Question: First of all, I'm using 'MYSQL' because the servers at my university have not updated their 'servers' for 'mySQLI'.

Above is the table, test is going to attend all events, but I don't want test to attend the event again.
'''
if(isset($_REQUEST['register'])!=''){
$user = $name;
$eventTitle = $_REQUEST['select'];
$result = mysql_query("SELECT Event FROM attend where Event != '$eventTitle'"); // run the query and assign the result to $result
while($table = mysql_fetch_array($result)) { // go through each row that was returned in $result
echo $table[0];
if($table[0] == $eventTitle)
{
echo "dont add";
}
else
{
echo"add";
}
}
/*$sql="INSERT INTO 'assignment'.'attend' ('User', 'Event') VALUES ('$user', '$eventTitle')";
$res=mysql_query($sql);
if($res)
{
Echo "Record successfully inserted";
//header("location: myTickets.php");
}
Else
{
Echo "There is some problem in inserting record";
//echo $name;
}
'''
I'm tried looping through the 'Event' row to see if the value in there equals the value selected. But since it's a while loop it will keep on looping.
Pseudo code wise
'''
if(the value selected is == the value in the table && and the name is == to data in the User row then do not add, else add;
'''
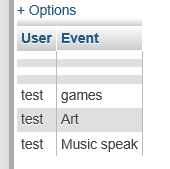
Answer: Don't do this in PHP. Instead, create a UNIQUE key on 'user' and 'event' (see <URL>. So that is key on columns. That means that any pair of values in these two columns can only appear once. However, users can attend multiple events, and events can be attended by multiple users.
Like this you can keep your PHP much smaller.
Besides, this while loop won't keep looping: it finishes when there are no results anymore.
Another idea, more from a UX point of view, is to give users who have already subscribed to an event not the possibility to subscribe again - for example by changing the subscribe button into an unsubscribe button, or removing it completely. However, always make sure that users who're going to start tweaking requests can't still subscribe a second time - by adding the UNIQUE key, for example.